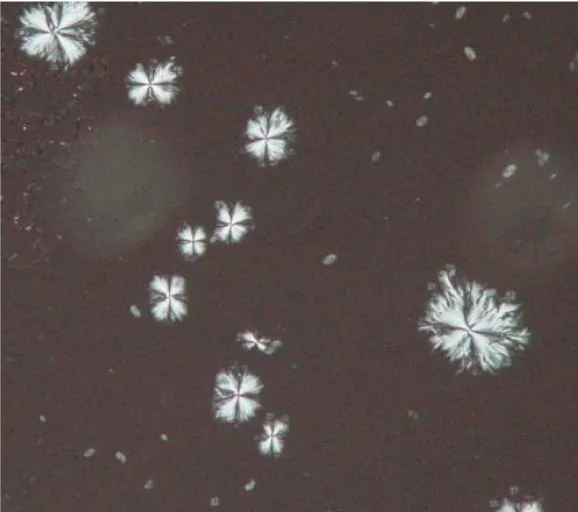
Photomicrograph of subretinal fluid showing crystals arranged in regular polyhedral shaped rosettes.
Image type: pathology (immunostaining)